Question: Is it possible to have an order on the execution of nodes when executing a job ?

As you can see, i need to load the cities(wilayas) first before the towns(communes), so that i can create the town -> city 's hierarchy in my data warehouse.
Thank you.
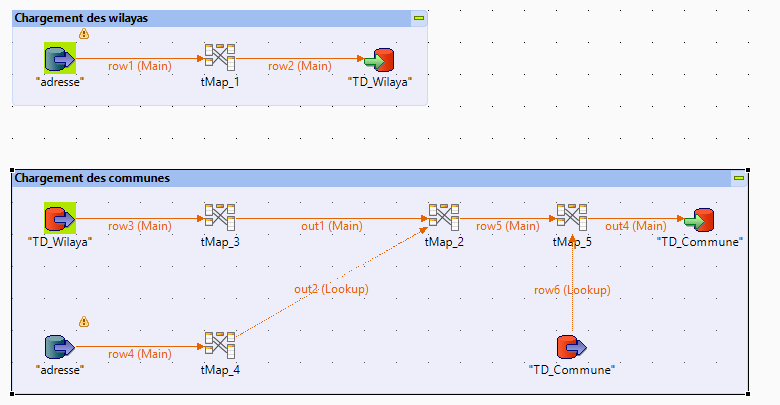
Answer: Right clic on the last item of the first node (TD_Wilaya with green arrow) > On componenet Ok > Click on the first item of the next node (TD_Wilaya with blue arrow).